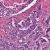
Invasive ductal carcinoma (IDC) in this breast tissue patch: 1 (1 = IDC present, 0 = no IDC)